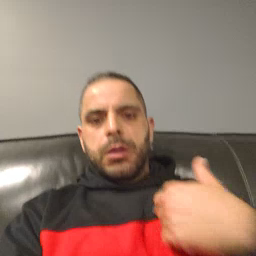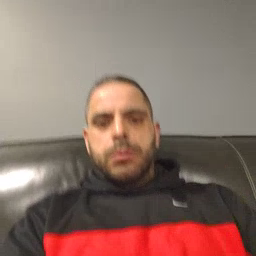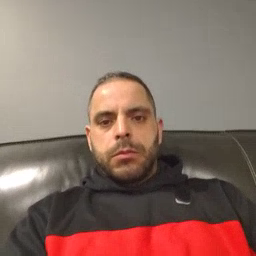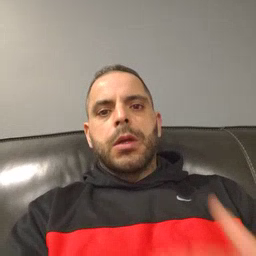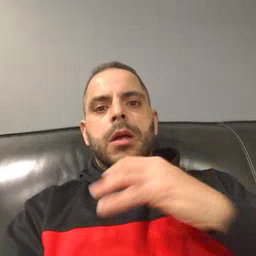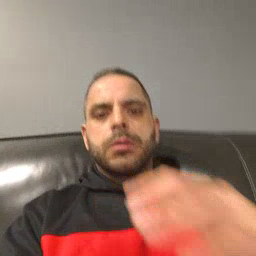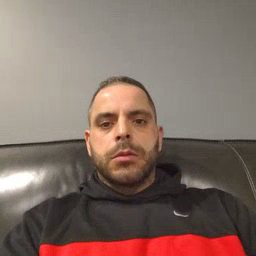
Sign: hot